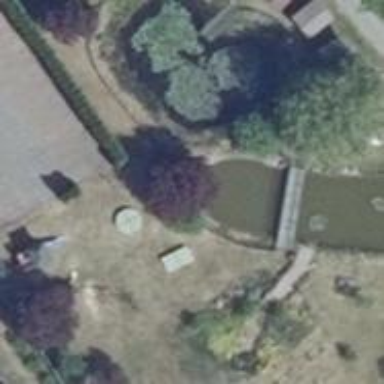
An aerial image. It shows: Peaceful pond surrounded by nature.